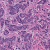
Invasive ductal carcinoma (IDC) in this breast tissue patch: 1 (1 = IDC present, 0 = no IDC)